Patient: sex M, age 55
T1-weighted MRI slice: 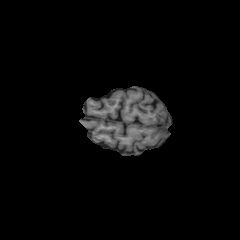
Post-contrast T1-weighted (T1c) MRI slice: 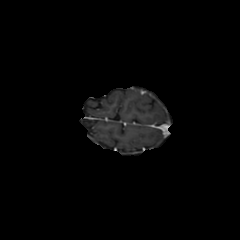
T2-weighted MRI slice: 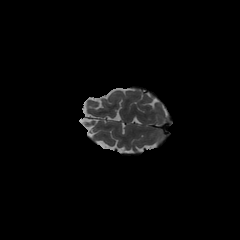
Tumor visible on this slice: no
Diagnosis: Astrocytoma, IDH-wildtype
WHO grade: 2